Question: In order to quickly set up my PHP/Perl development environment, I installed <URL>. Specifically, I attempted to install using: 'xampp-win32-7.0.1-0-VC14-installer'.
When I started the program, I ran into an error related to a 'dll' file. I also tried the suggestions in <URL> that sounded like fixes to the same problem.
The problem is still not fixed after trying the above.

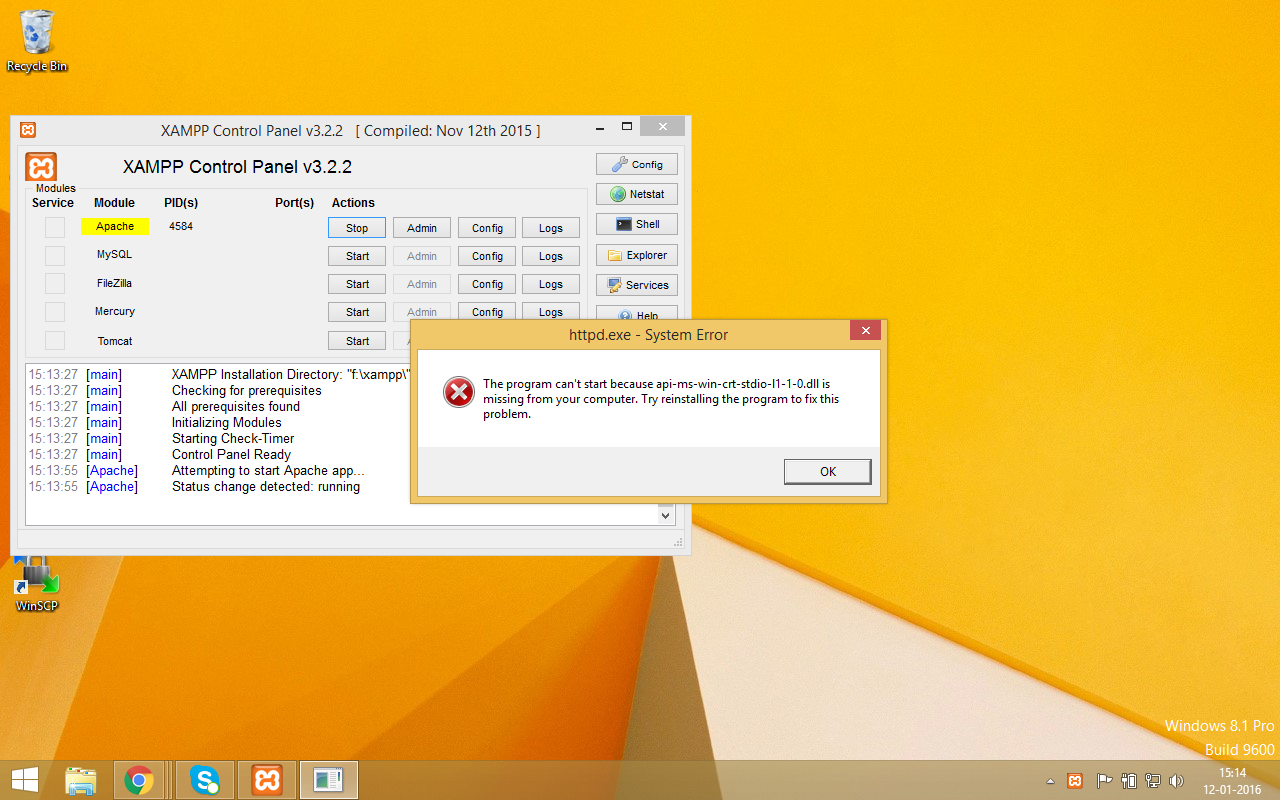
Answer: I was facing the same issue.
After many tries below solution worked for me.
Before installing VC++ install your windows updates.
1. Go to Start - Control Panel - Windows Update
2. Check for the updates.
3. Install all updates.
4. Restart your system.
After that you can follow the below steps.
@ABHI KUMAR
Download the Visual C++ Redistributable 2015
Visual C++ Redistributable for Visual Studio 2015 (64-bit)
Visual C++ Redistributable for Visual Studio 2015 (32-bit)
(Reinstal if already installed) then restart your computer or use windows updates for download auto.
For link download <URL>.